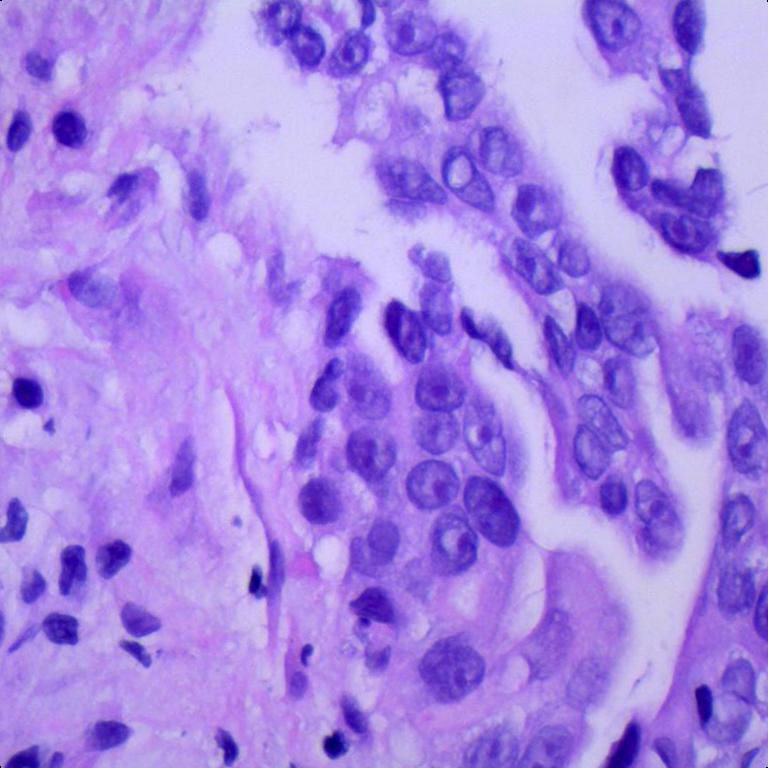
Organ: lung
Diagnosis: adenocarcinomas